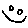
Label: smiley face